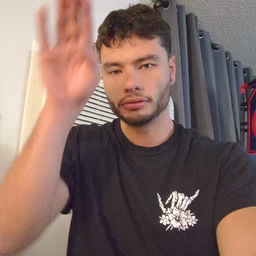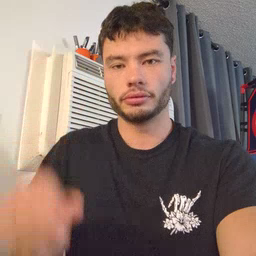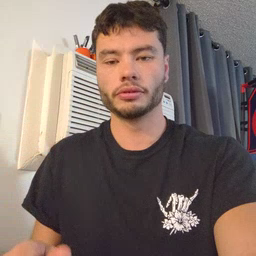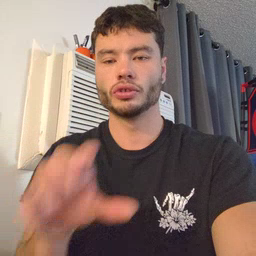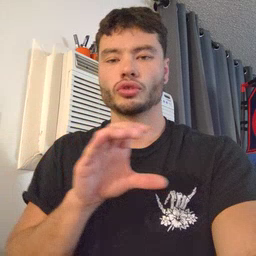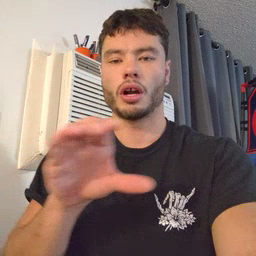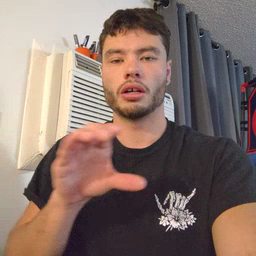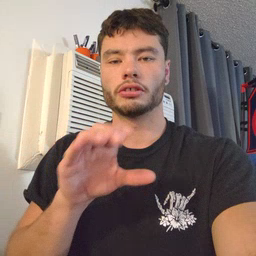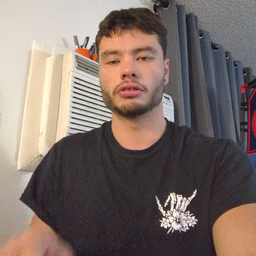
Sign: chocolate